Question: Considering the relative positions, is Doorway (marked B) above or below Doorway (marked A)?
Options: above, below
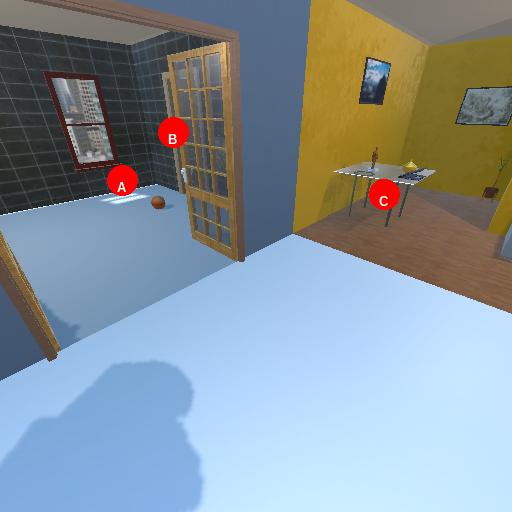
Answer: above